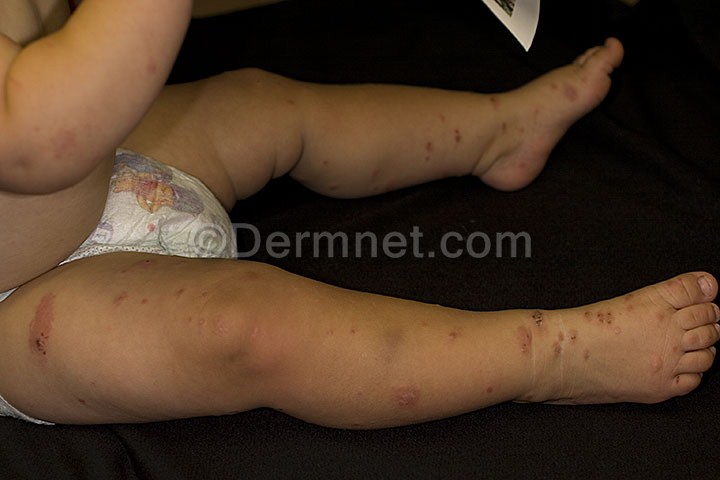
Disease: Exanthems and Drug Eruptions